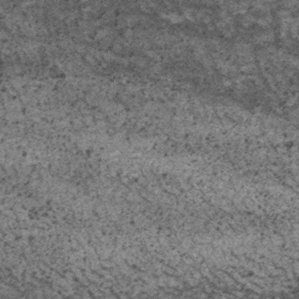
Label: frost